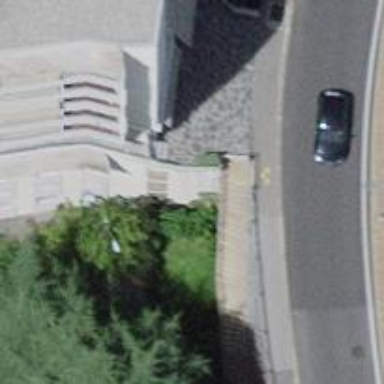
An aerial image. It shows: Road with steps.